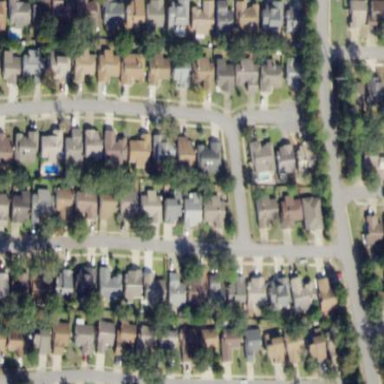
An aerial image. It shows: Single-family residential area.